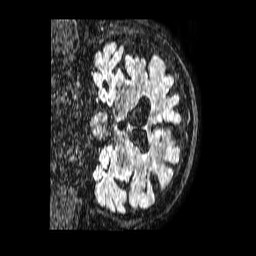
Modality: FLAIR
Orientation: coronal
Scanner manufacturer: philips
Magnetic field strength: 1.5 T
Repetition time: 4.8 s
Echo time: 0.3 s